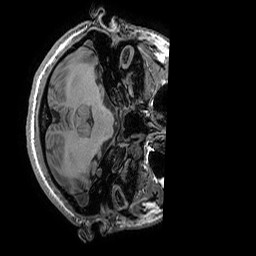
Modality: T1w
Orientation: axial
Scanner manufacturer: ge
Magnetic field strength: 3 T
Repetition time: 0.008156 s
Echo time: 0.00318 s